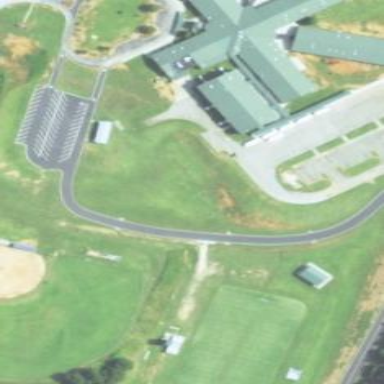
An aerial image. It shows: School.